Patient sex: F
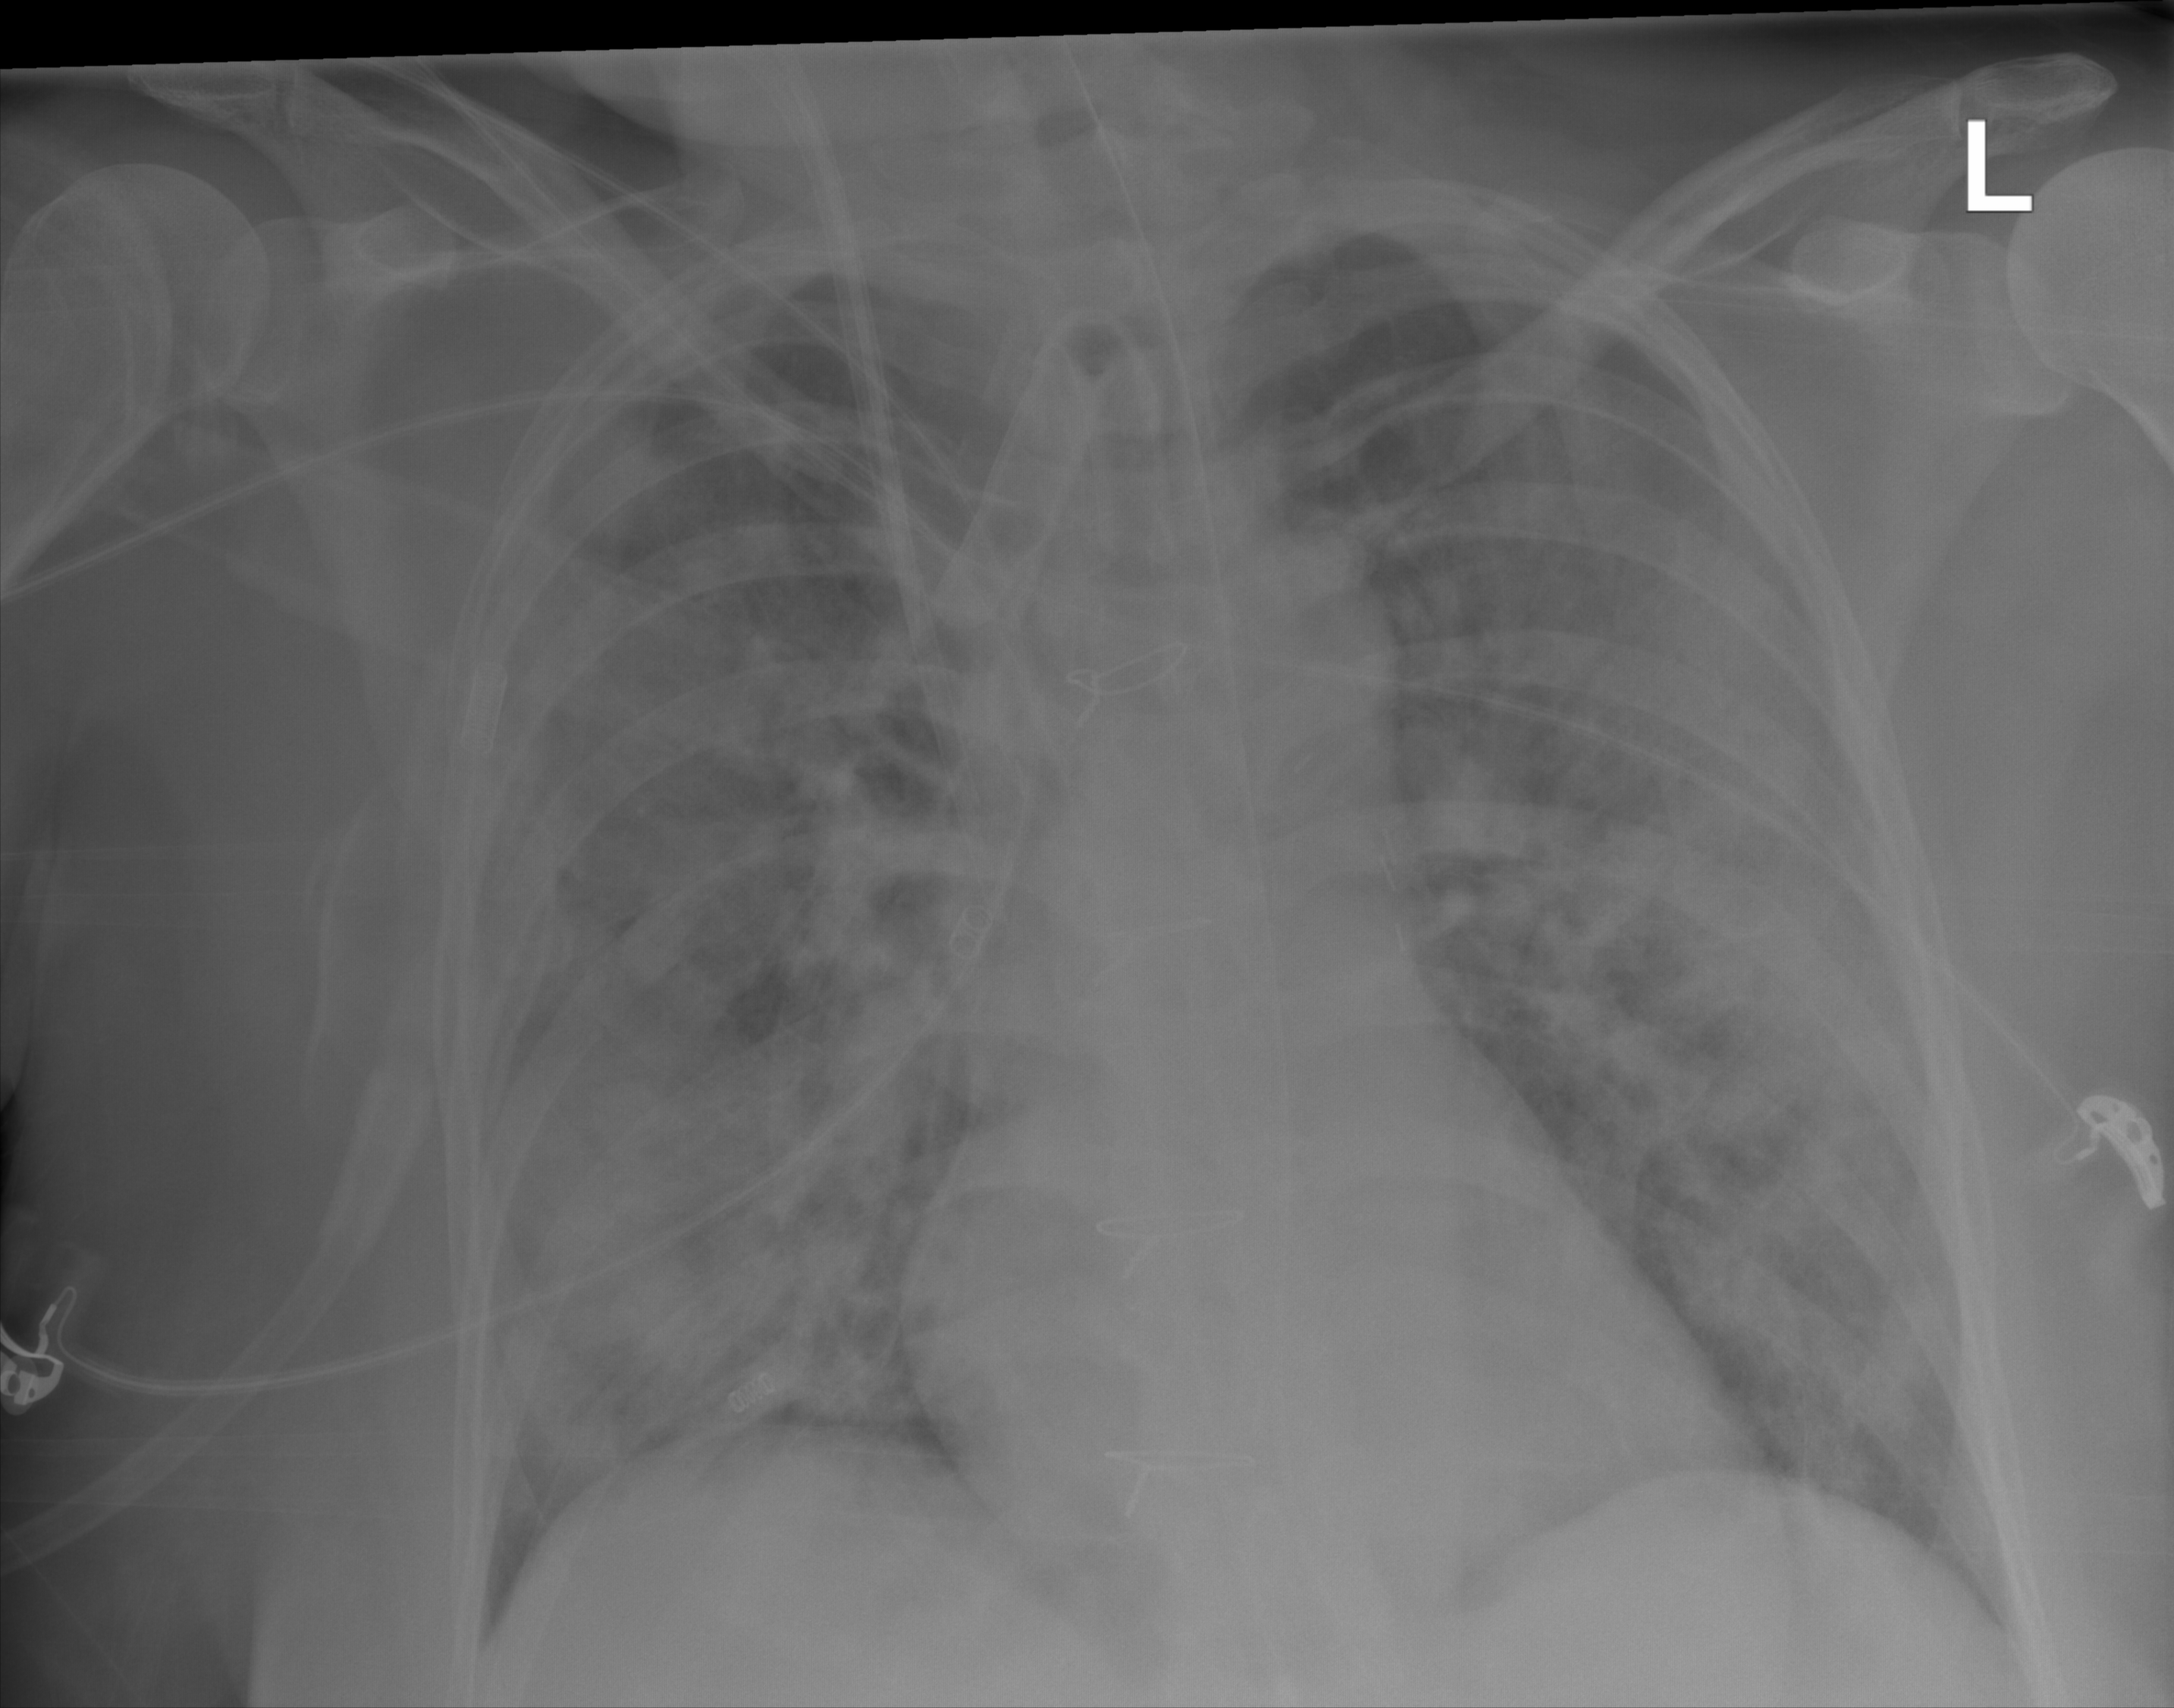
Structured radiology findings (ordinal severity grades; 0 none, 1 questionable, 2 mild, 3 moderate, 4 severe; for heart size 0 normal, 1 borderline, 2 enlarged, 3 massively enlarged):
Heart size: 0
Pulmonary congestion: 0
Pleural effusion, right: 0
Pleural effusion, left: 0
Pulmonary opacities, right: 4
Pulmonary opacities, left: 4
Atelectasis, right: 3
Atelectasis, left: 3